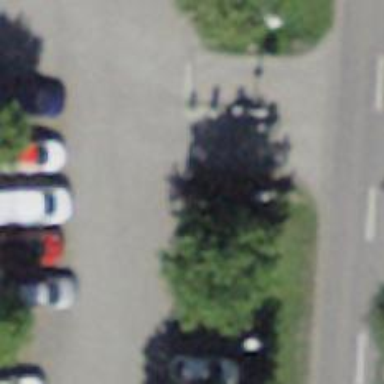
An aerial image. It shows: Road serving as parking aisle.